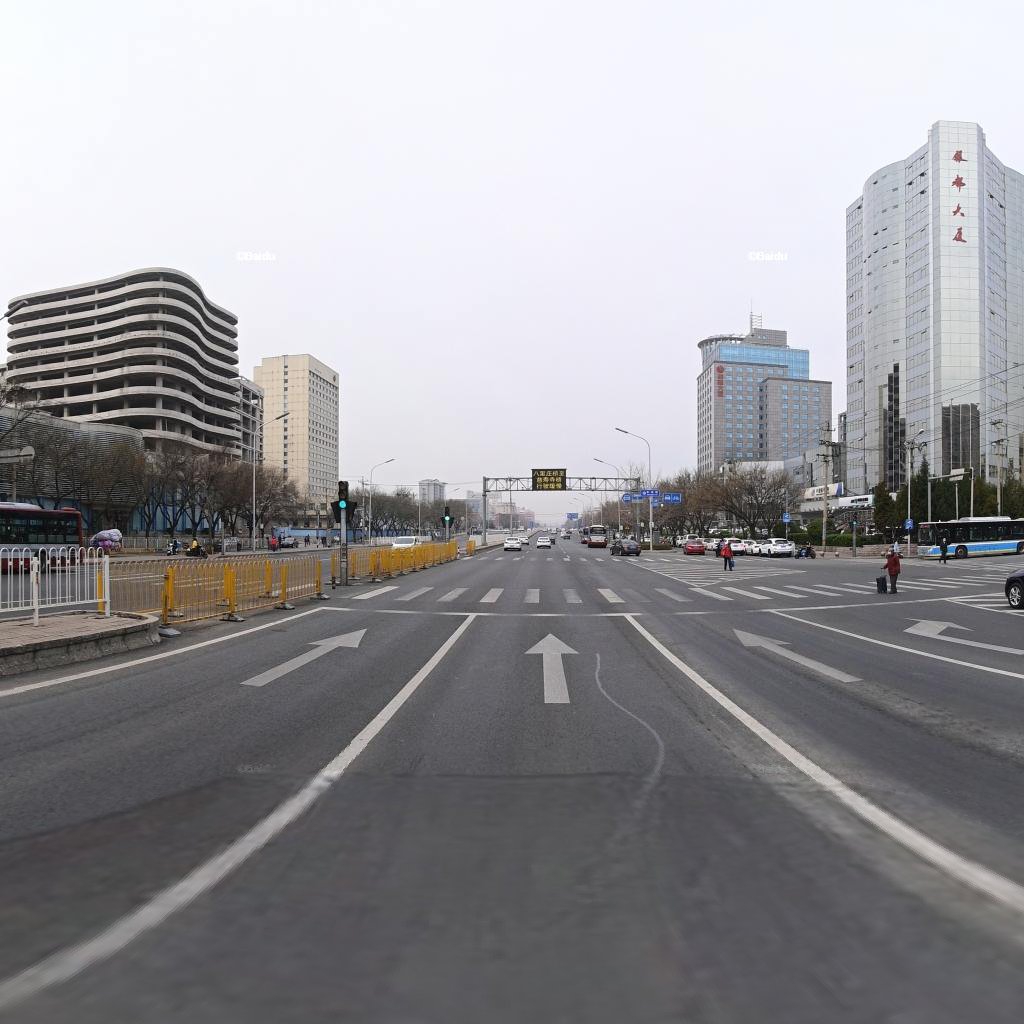
Region: Haidian
Road damage annotations: longitudinal patch